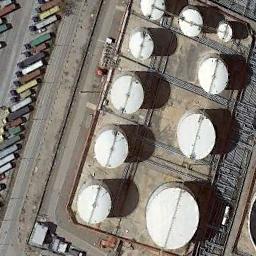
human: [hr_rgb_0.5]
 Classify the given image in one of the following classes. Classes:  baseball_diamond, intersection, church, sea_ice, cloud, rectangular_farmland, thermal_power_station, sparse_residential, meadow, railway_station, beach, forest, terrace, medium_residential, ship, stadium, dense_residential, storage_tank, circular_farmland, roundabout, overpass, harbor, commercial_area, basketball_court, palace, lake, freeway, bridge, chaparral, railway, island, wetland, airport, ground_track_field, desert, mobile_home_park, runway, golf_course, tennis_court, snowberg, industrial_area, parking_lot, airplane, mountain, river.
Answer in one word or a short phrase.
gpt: storage_tank